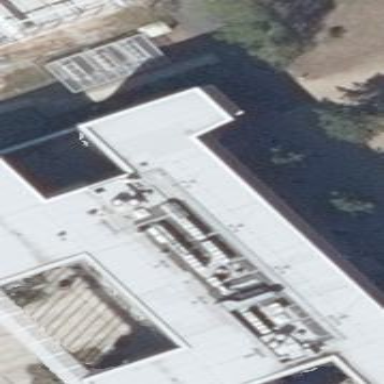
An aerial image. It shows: Commercial building.